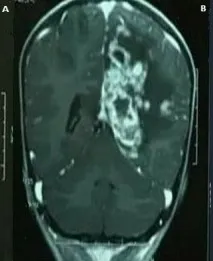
Coronal T1 weighted MR image with gadolinium injection showing peripheral enhancement of the lesions.
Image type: radiology (mri)